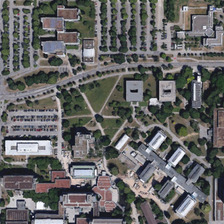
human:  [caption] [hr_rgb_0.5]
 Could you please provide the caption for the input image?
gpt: a lot of trees and grass are planted around the school .

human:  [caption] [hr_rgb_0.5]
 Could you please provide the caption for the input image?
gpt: a lot of trees and grass are planted around the school .

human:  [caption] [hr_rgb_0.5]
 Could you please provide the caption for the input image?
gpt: there are many teaching buildings in the school .

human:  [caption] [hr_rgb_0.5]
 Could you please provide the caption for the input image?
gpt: there are many teaching buildings in the school .

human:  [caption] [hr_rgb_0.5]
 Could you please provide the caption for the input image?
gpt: a lot of trees and grass are planted around the school .